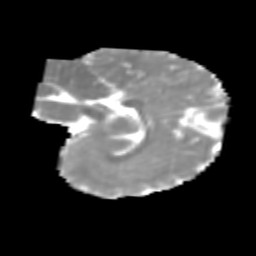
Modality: MD
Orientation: sagittal
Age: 6
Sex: female
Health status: healthy